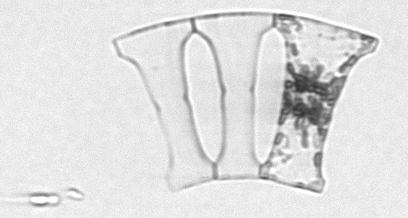
Label: Eucampia